Frequency: 50000
Velocity: 0,155
Power: 2,1
Pulse duration: 0,0000001
Pass count: 1
Magnification: 10
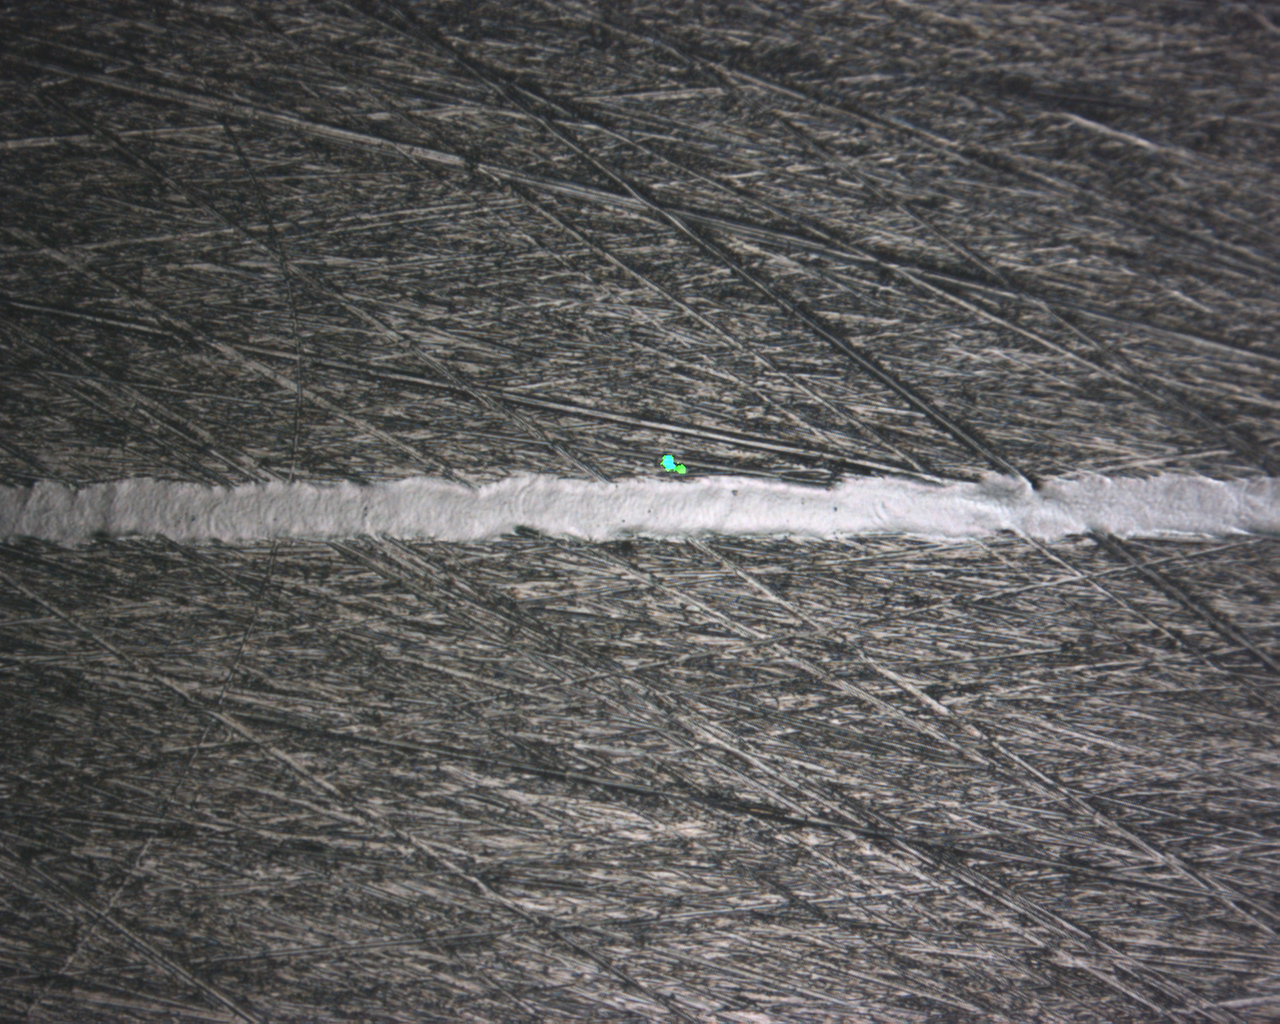
Measured width: 205.597
Other width: 5.395